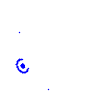
Particle: electron